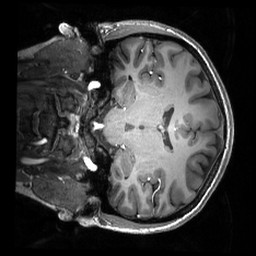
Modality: T1w
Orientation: coronal
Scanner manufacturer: philips
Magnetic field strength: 7 T
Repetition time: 0.008 s
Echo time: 0.001974 s